Question:
I do have a Favicon on my website, and it shows up on the address bar.
But I was curious how to get these big icons when you bookmark a page. Is a different thing or did I do the favicon wrong?
As you can see, Behance, LinkedIn, and others have a big icon when bookmarked and my website on the left has none.
'''
<link rel="icon" href="icons/favicon.ico">
'''
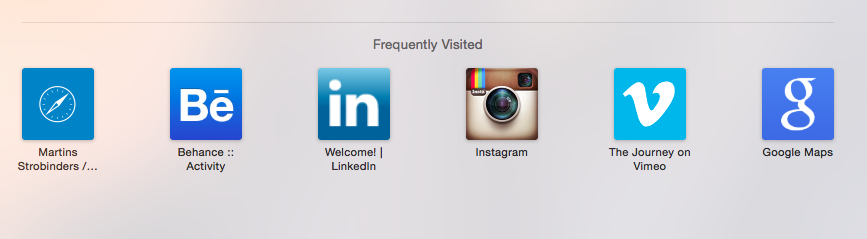
Answer: You need different icons:
- <URL>-